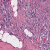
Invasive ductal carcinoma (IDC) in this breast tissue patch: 1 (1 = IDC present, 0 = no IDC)